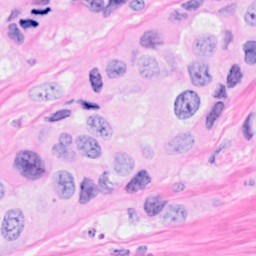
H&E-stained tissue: Breast